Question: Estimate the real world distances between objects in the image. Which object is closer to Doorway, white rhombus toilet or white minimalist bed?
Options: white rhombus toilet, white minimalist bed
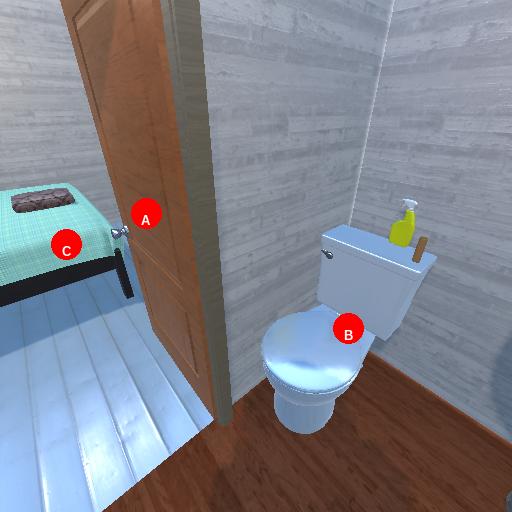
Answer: white rhombus toilet